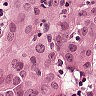
Metastatic tissue present: yes